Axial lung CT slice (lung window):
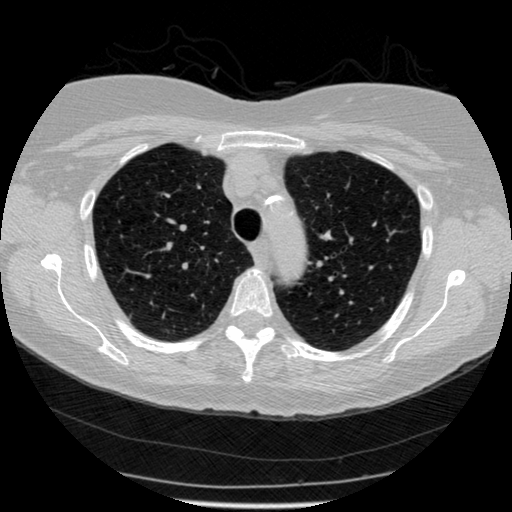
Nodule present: no